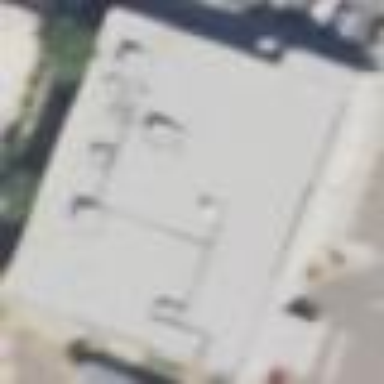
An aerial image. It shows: Commercial building.